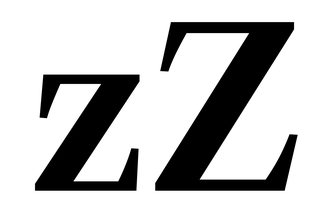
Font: LibreCaslonText_SemiBold